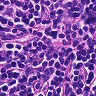
Metastatic tissue present: no